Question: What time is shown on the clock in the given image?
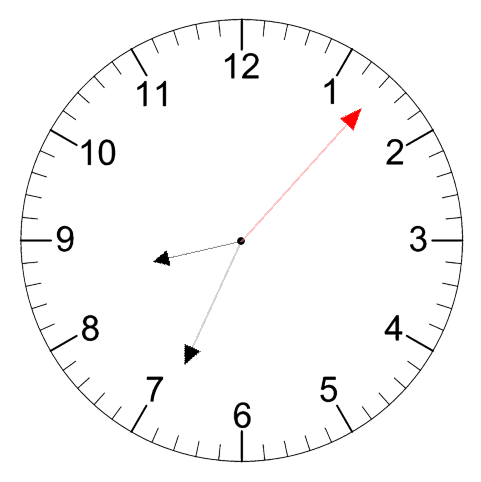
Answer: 08:34:07